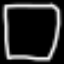
Label: square